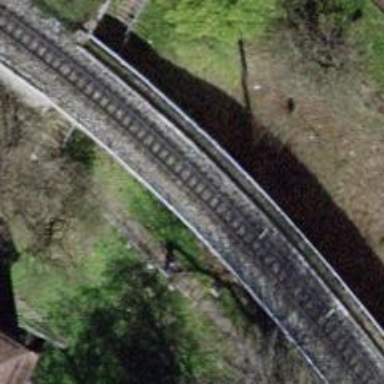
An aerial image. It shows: Narrow-gauge railway bridge with electrified contact line for single track.